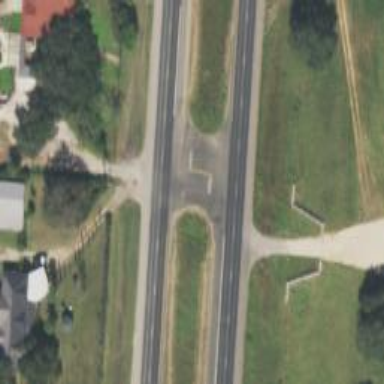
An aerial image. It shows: Primary link road with asphalt surface.